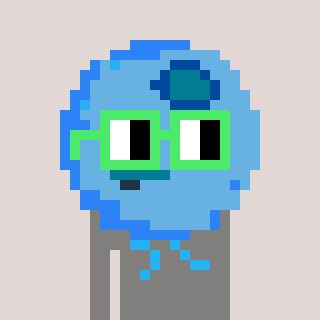
a pixel art character with square light green glasses, a blueberry-shaped head and a bluegrey-colored body on a warm background